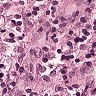
Metastatic tissue present: no